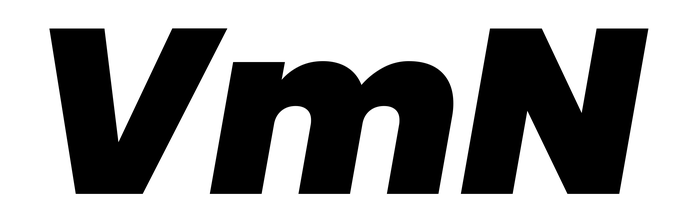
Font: Poppins-BlackItalic